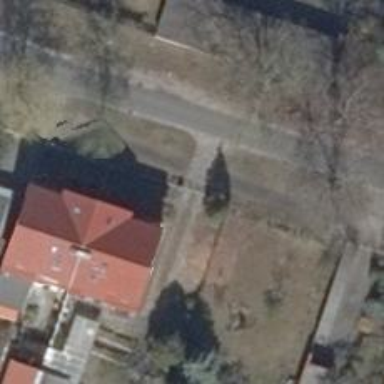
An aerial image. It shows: Driveway leading to service road.